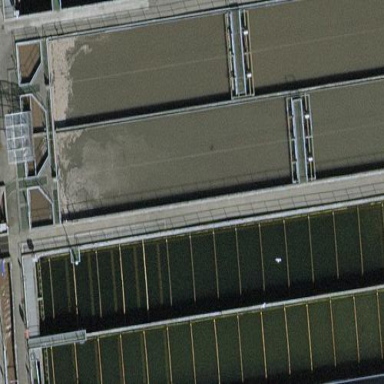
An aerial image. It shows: Reservoir containing wastewater.